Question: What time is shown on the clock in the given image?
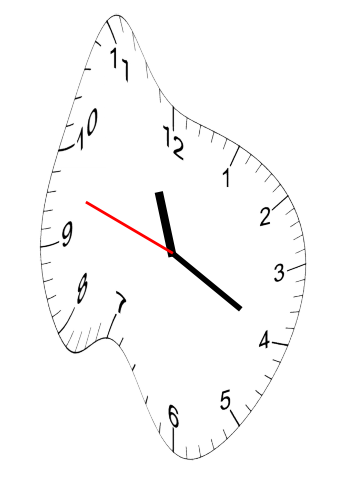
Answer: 11:19:48